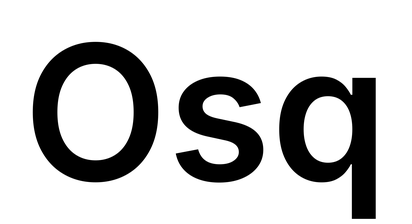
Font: Inter_SemiBold